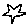
Label: star